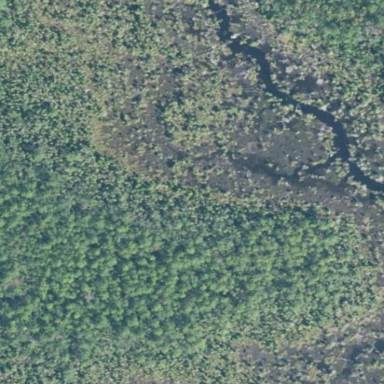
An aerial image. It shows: Marshy wetland area.